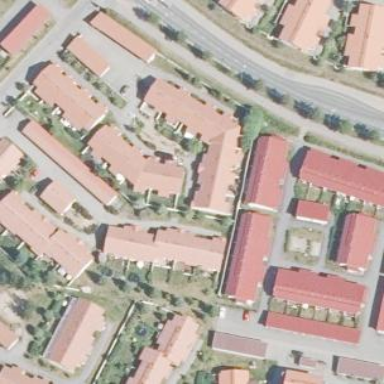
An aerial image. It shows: Terrace building.